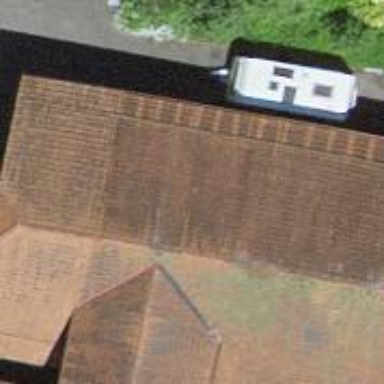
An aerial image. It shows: Rural barn.